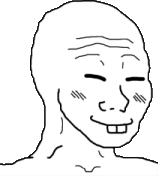
Label: 5_Bloomer